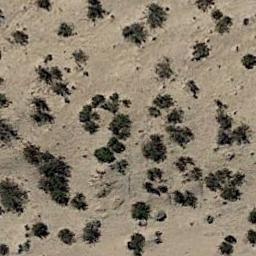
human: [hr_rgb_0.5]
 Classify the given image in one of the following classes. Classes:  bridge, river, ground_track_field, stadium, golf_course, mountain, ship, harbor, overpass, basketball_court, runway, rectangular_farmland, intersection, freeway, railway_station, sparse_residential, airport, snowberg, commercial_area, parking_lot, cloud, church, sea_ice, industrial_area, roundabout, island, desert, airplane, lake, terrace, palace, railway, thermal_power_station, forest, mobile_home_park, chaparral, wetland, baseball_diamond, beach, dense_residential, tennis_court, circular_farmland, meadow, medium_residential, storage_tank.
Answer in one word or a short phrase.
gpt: chaparral